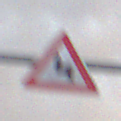
Verkehrszeichen: DoppelkurveZunaechstLinks
Umgebung: Outdoor, Nature
Tageszeit: Night
Wetter: Overcast
Licht: Artificial
Jahreszeit: NotSpecified
Kontrast: LowContrast